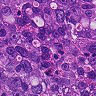
Metastatic tissue present: yes